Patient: sex M, age 48
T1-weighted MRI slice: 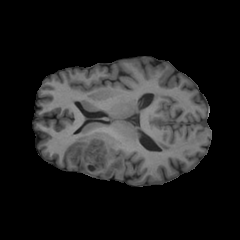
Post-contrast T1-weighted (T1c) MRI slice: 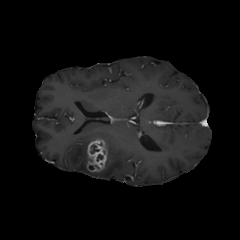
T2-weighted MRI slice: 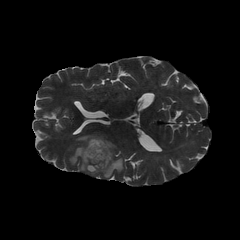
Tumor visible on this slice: yes
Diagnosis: Glioblastoma, IDH-wildtype
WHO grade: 4